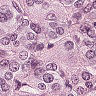
Metastatic tissue present: yes